Interaction volume radius: 5 \u00c5
Interaction volume height: 30 \u00c5
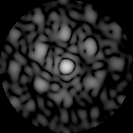
Disorder parameter: 0.6091